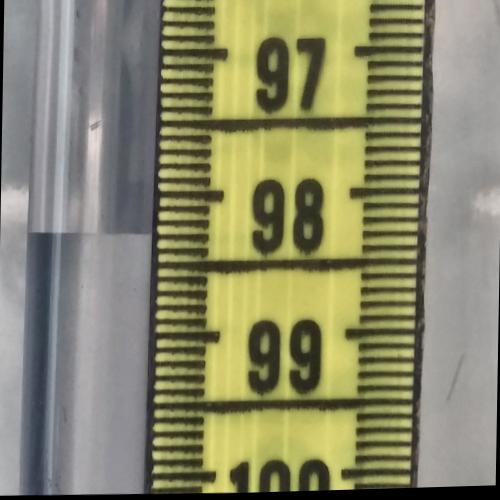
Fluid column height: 98.3 cm